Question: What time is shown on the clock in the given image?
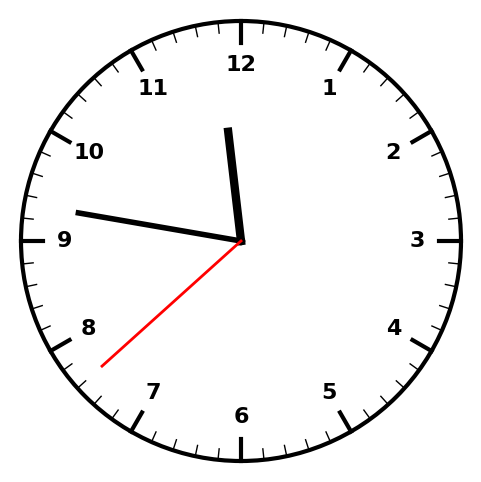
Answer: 11:46:38